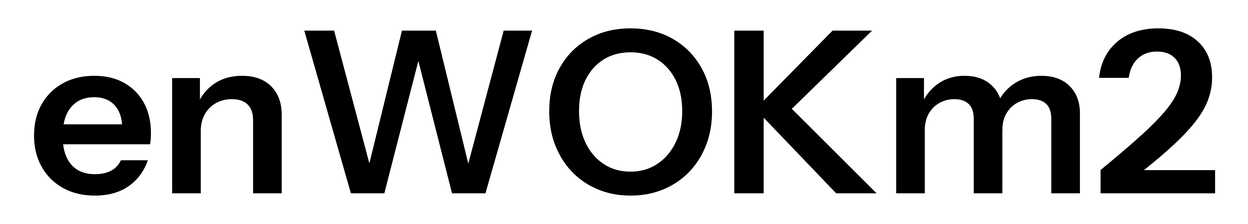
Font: InstrumentSans_SemiBold